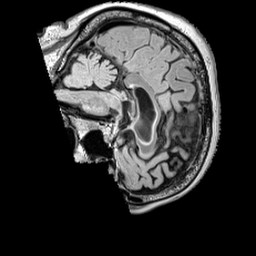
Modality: FLAIR
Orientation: sagittal
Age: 76
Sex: female
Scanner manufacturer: siemens
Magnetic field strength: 3 T
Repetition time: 5 s
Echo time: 0.387 s